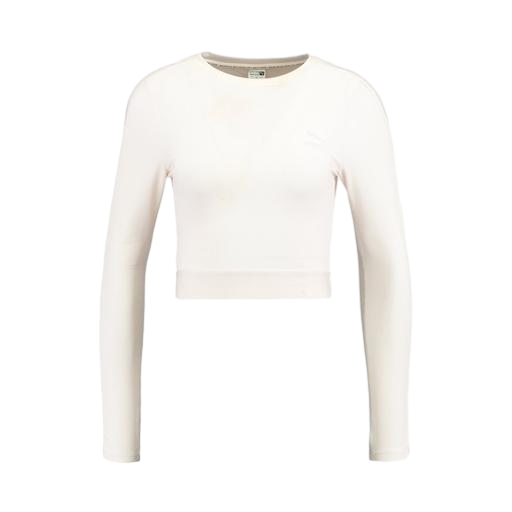
long-sleeve top, l/s top, white women's long-sleeve top, white background